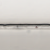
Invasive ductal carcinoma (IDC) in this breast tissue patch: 0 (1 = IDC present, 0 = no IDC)